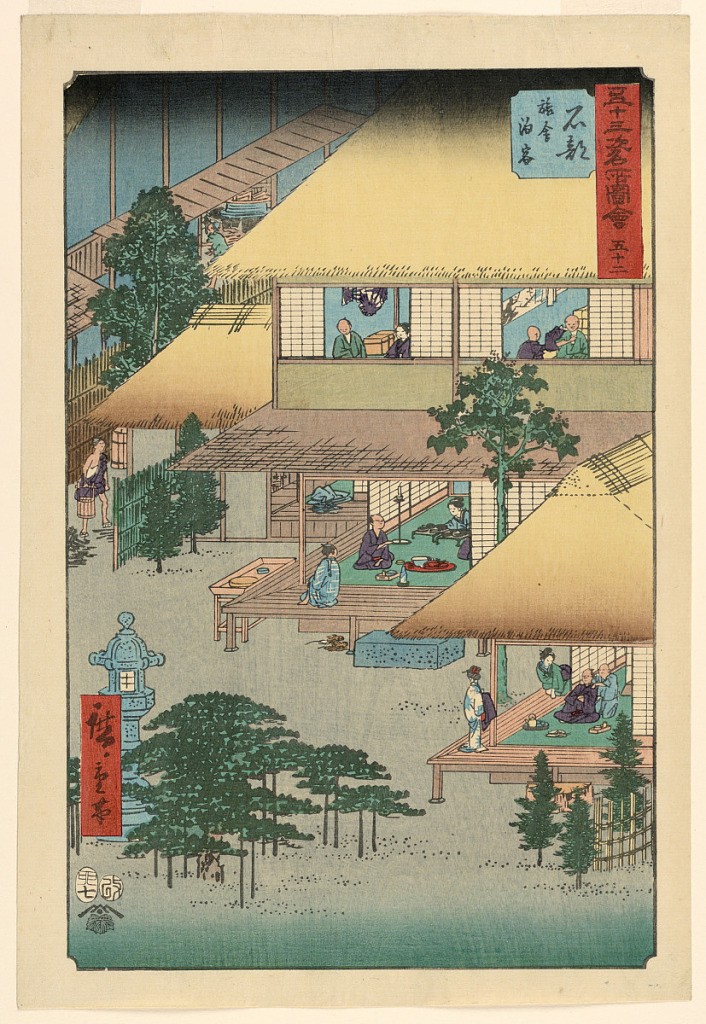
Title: Ishibe:Guests at the Inn (Isibe, ryosha tomarikyaku) from the series 53 Stations of the Tokaido
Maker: Ando Hiroshige, Japanese, 1797–1858
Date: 1855
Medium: Woodblock print in colored ink on paper
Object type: Print
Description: This print depicts guests at an inn show multiple views of hotel service from various windows. Servants well dressed are hosting and providing excellent service to the visitors who are sitting and relaxing as they eat.